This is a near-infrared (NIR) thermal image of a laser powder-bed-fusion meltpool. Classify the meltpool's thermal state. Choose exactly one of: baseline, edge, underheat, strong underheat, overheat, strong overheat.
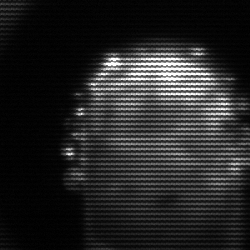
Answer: baseline